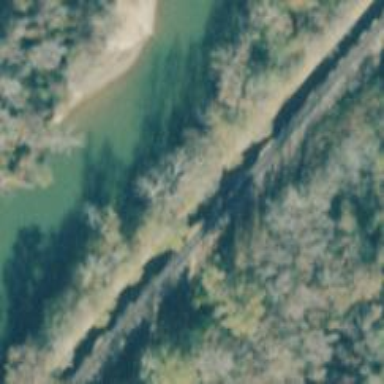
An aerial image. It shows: Railway bridge.